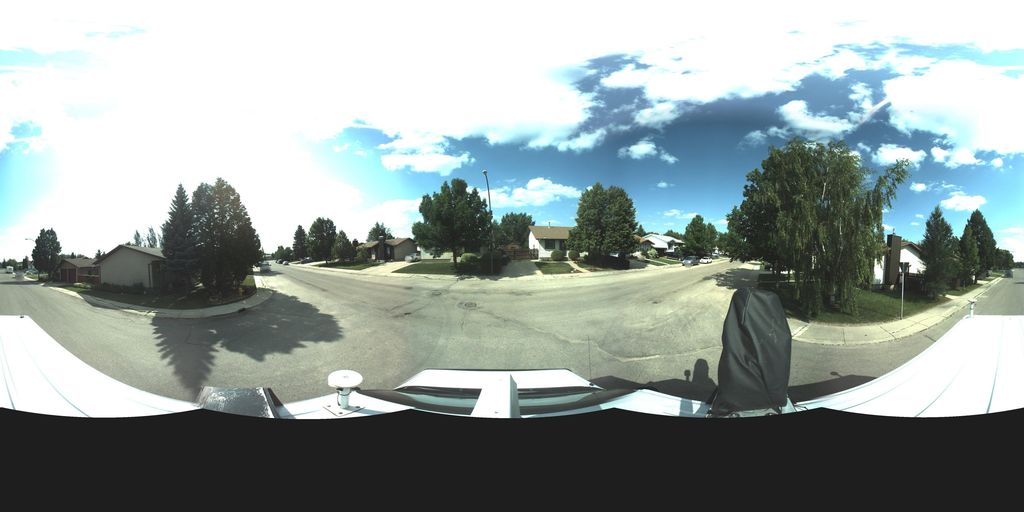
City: saskatoon